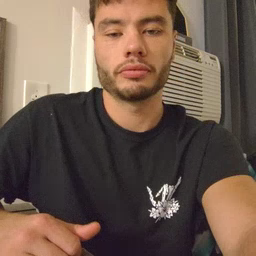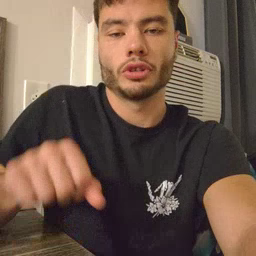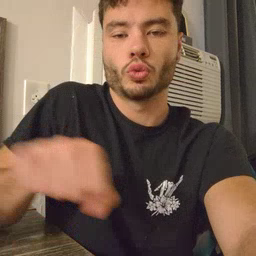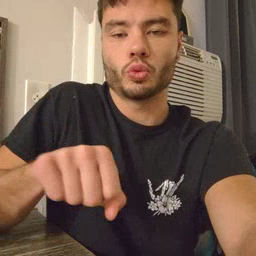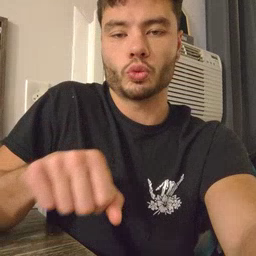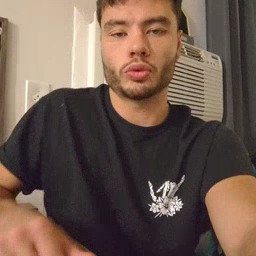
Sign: shoe